Field crop: maize
Growth stage: 2
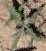
Species: atriplex